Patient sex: M
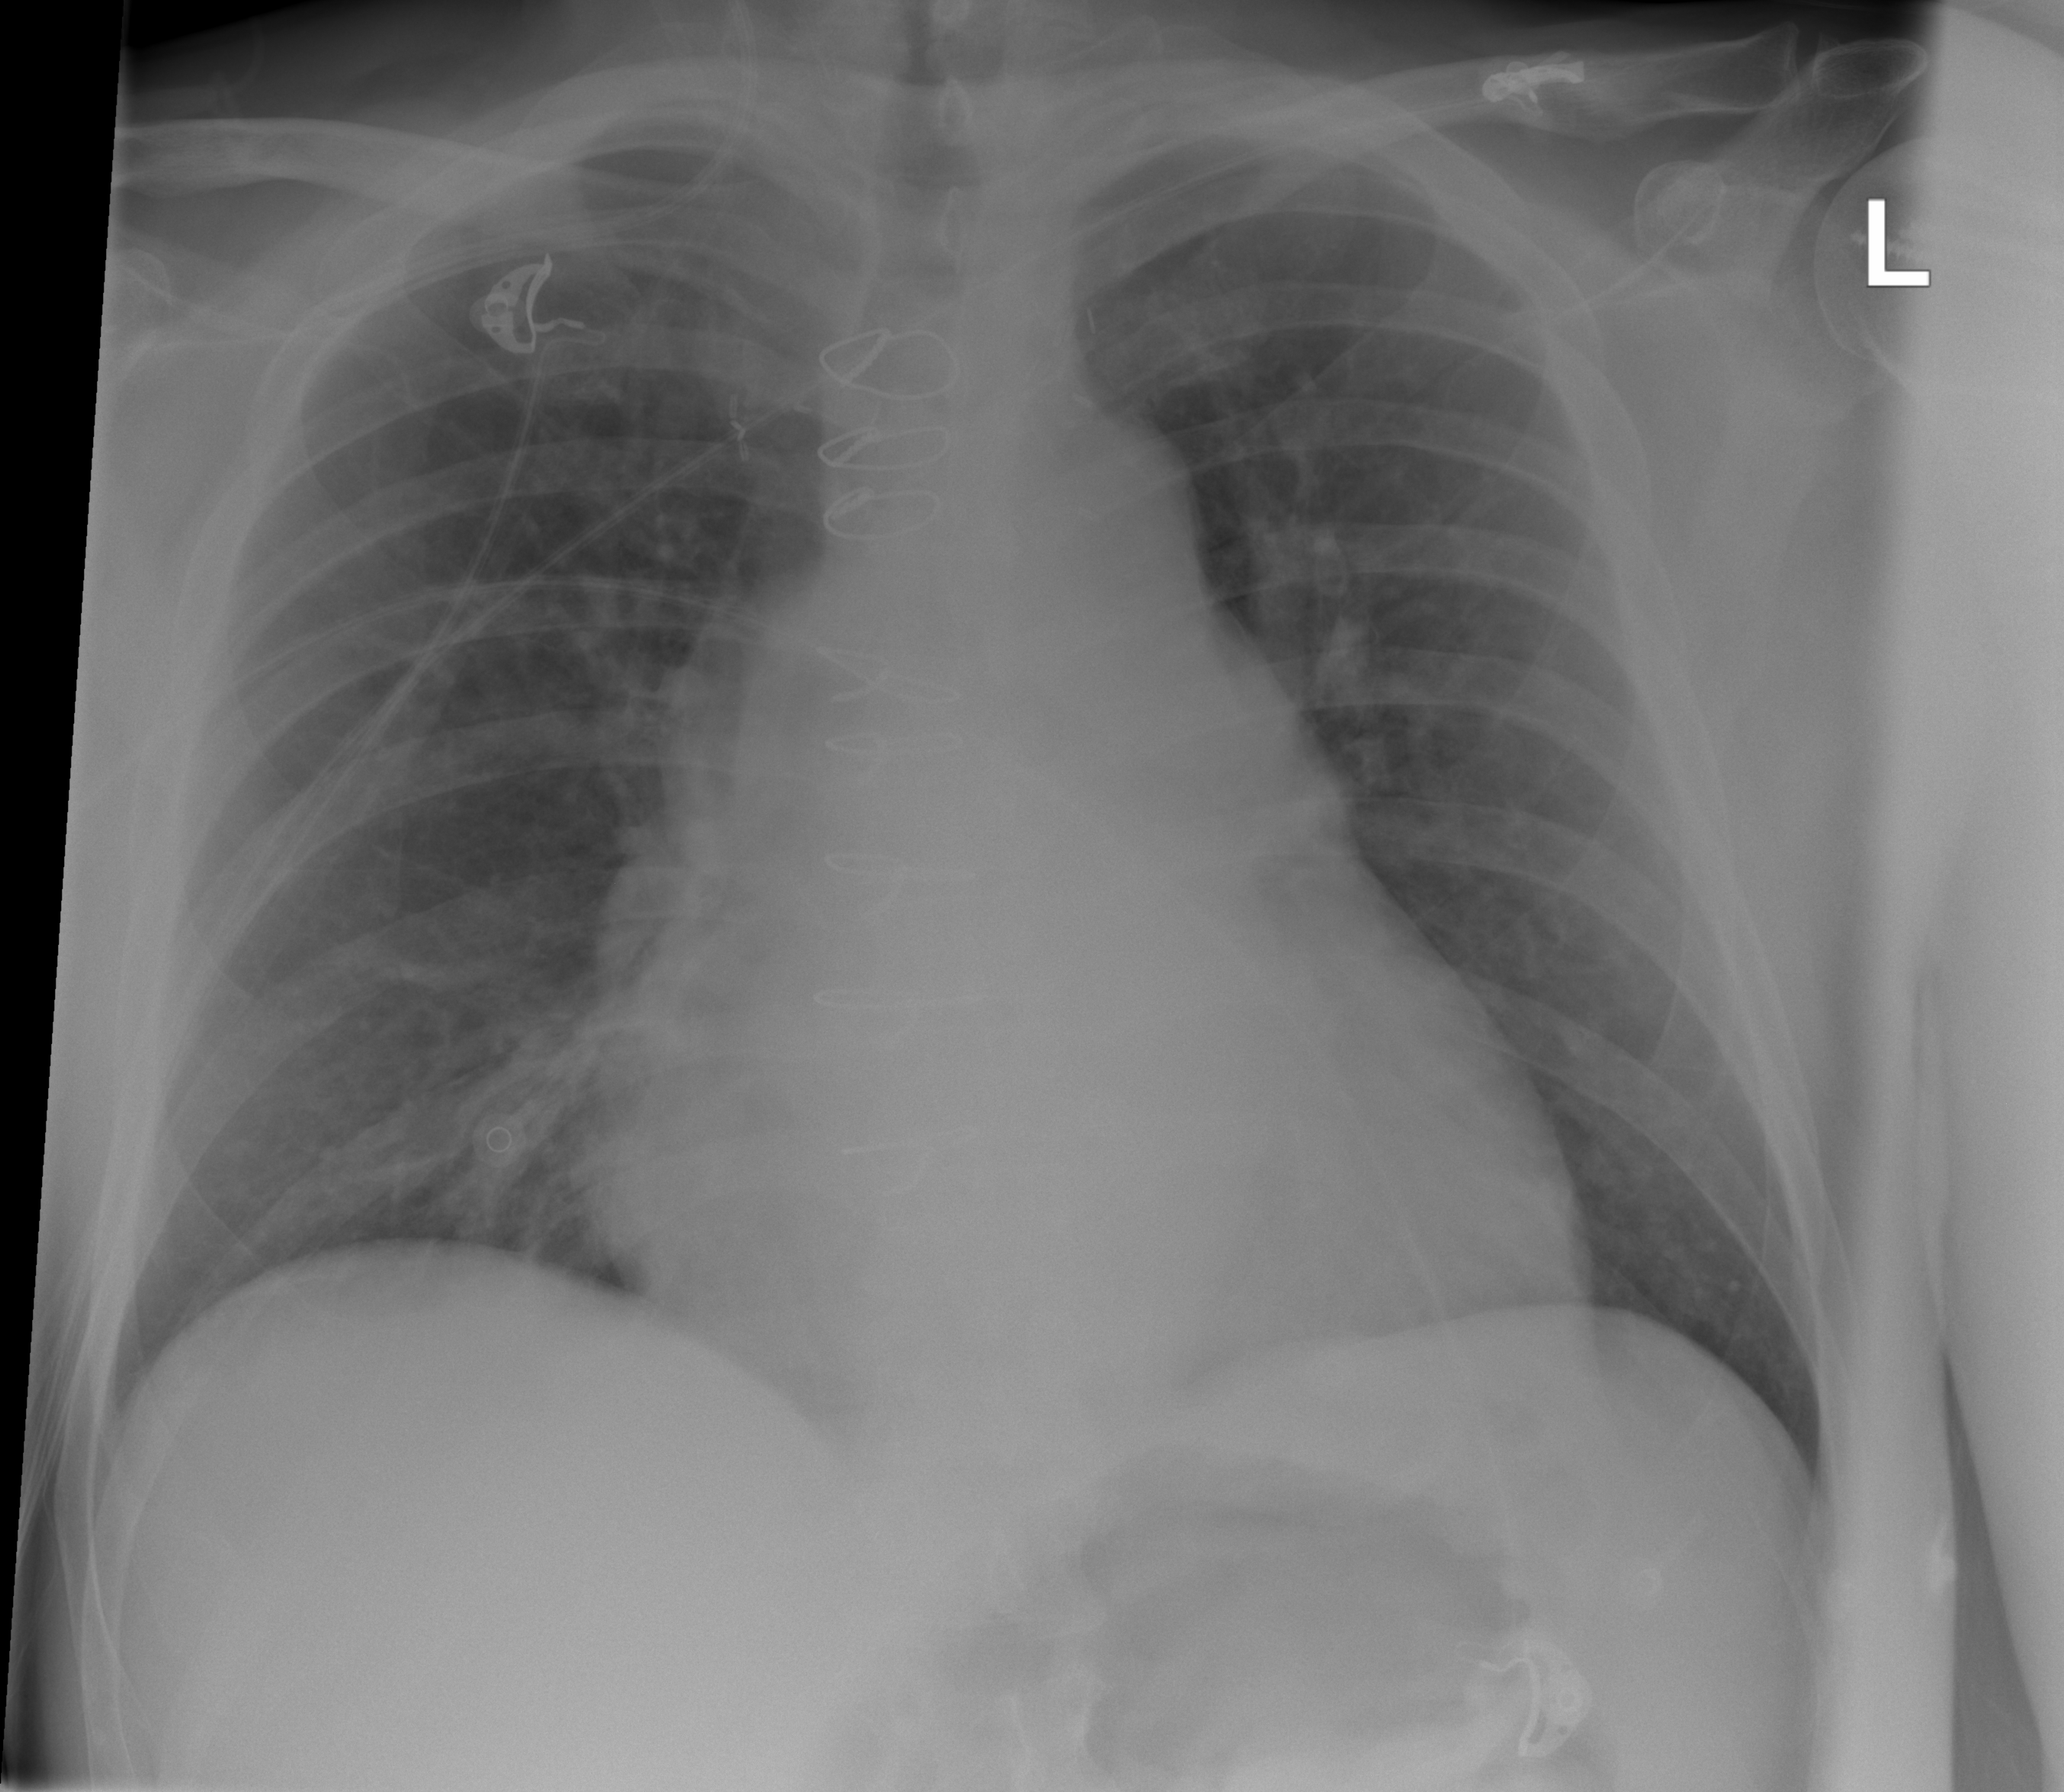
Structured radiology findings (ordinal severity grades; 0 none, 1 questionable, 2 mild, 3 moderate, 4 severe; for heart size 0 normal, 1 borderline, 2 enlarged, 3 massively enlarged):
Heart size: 2
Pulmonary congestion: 2
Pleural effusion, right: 0
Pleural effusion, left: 0
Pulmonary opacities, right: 0
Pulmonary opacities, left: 0
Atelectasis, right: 2
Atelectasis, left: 0